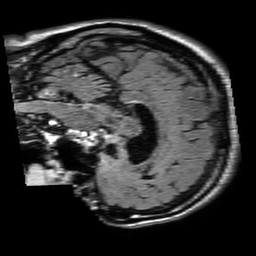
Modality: FLAIR
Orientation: sagittal
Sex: male
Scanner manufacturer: philips
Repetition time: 11 s
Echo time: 0.125 s